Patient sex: F
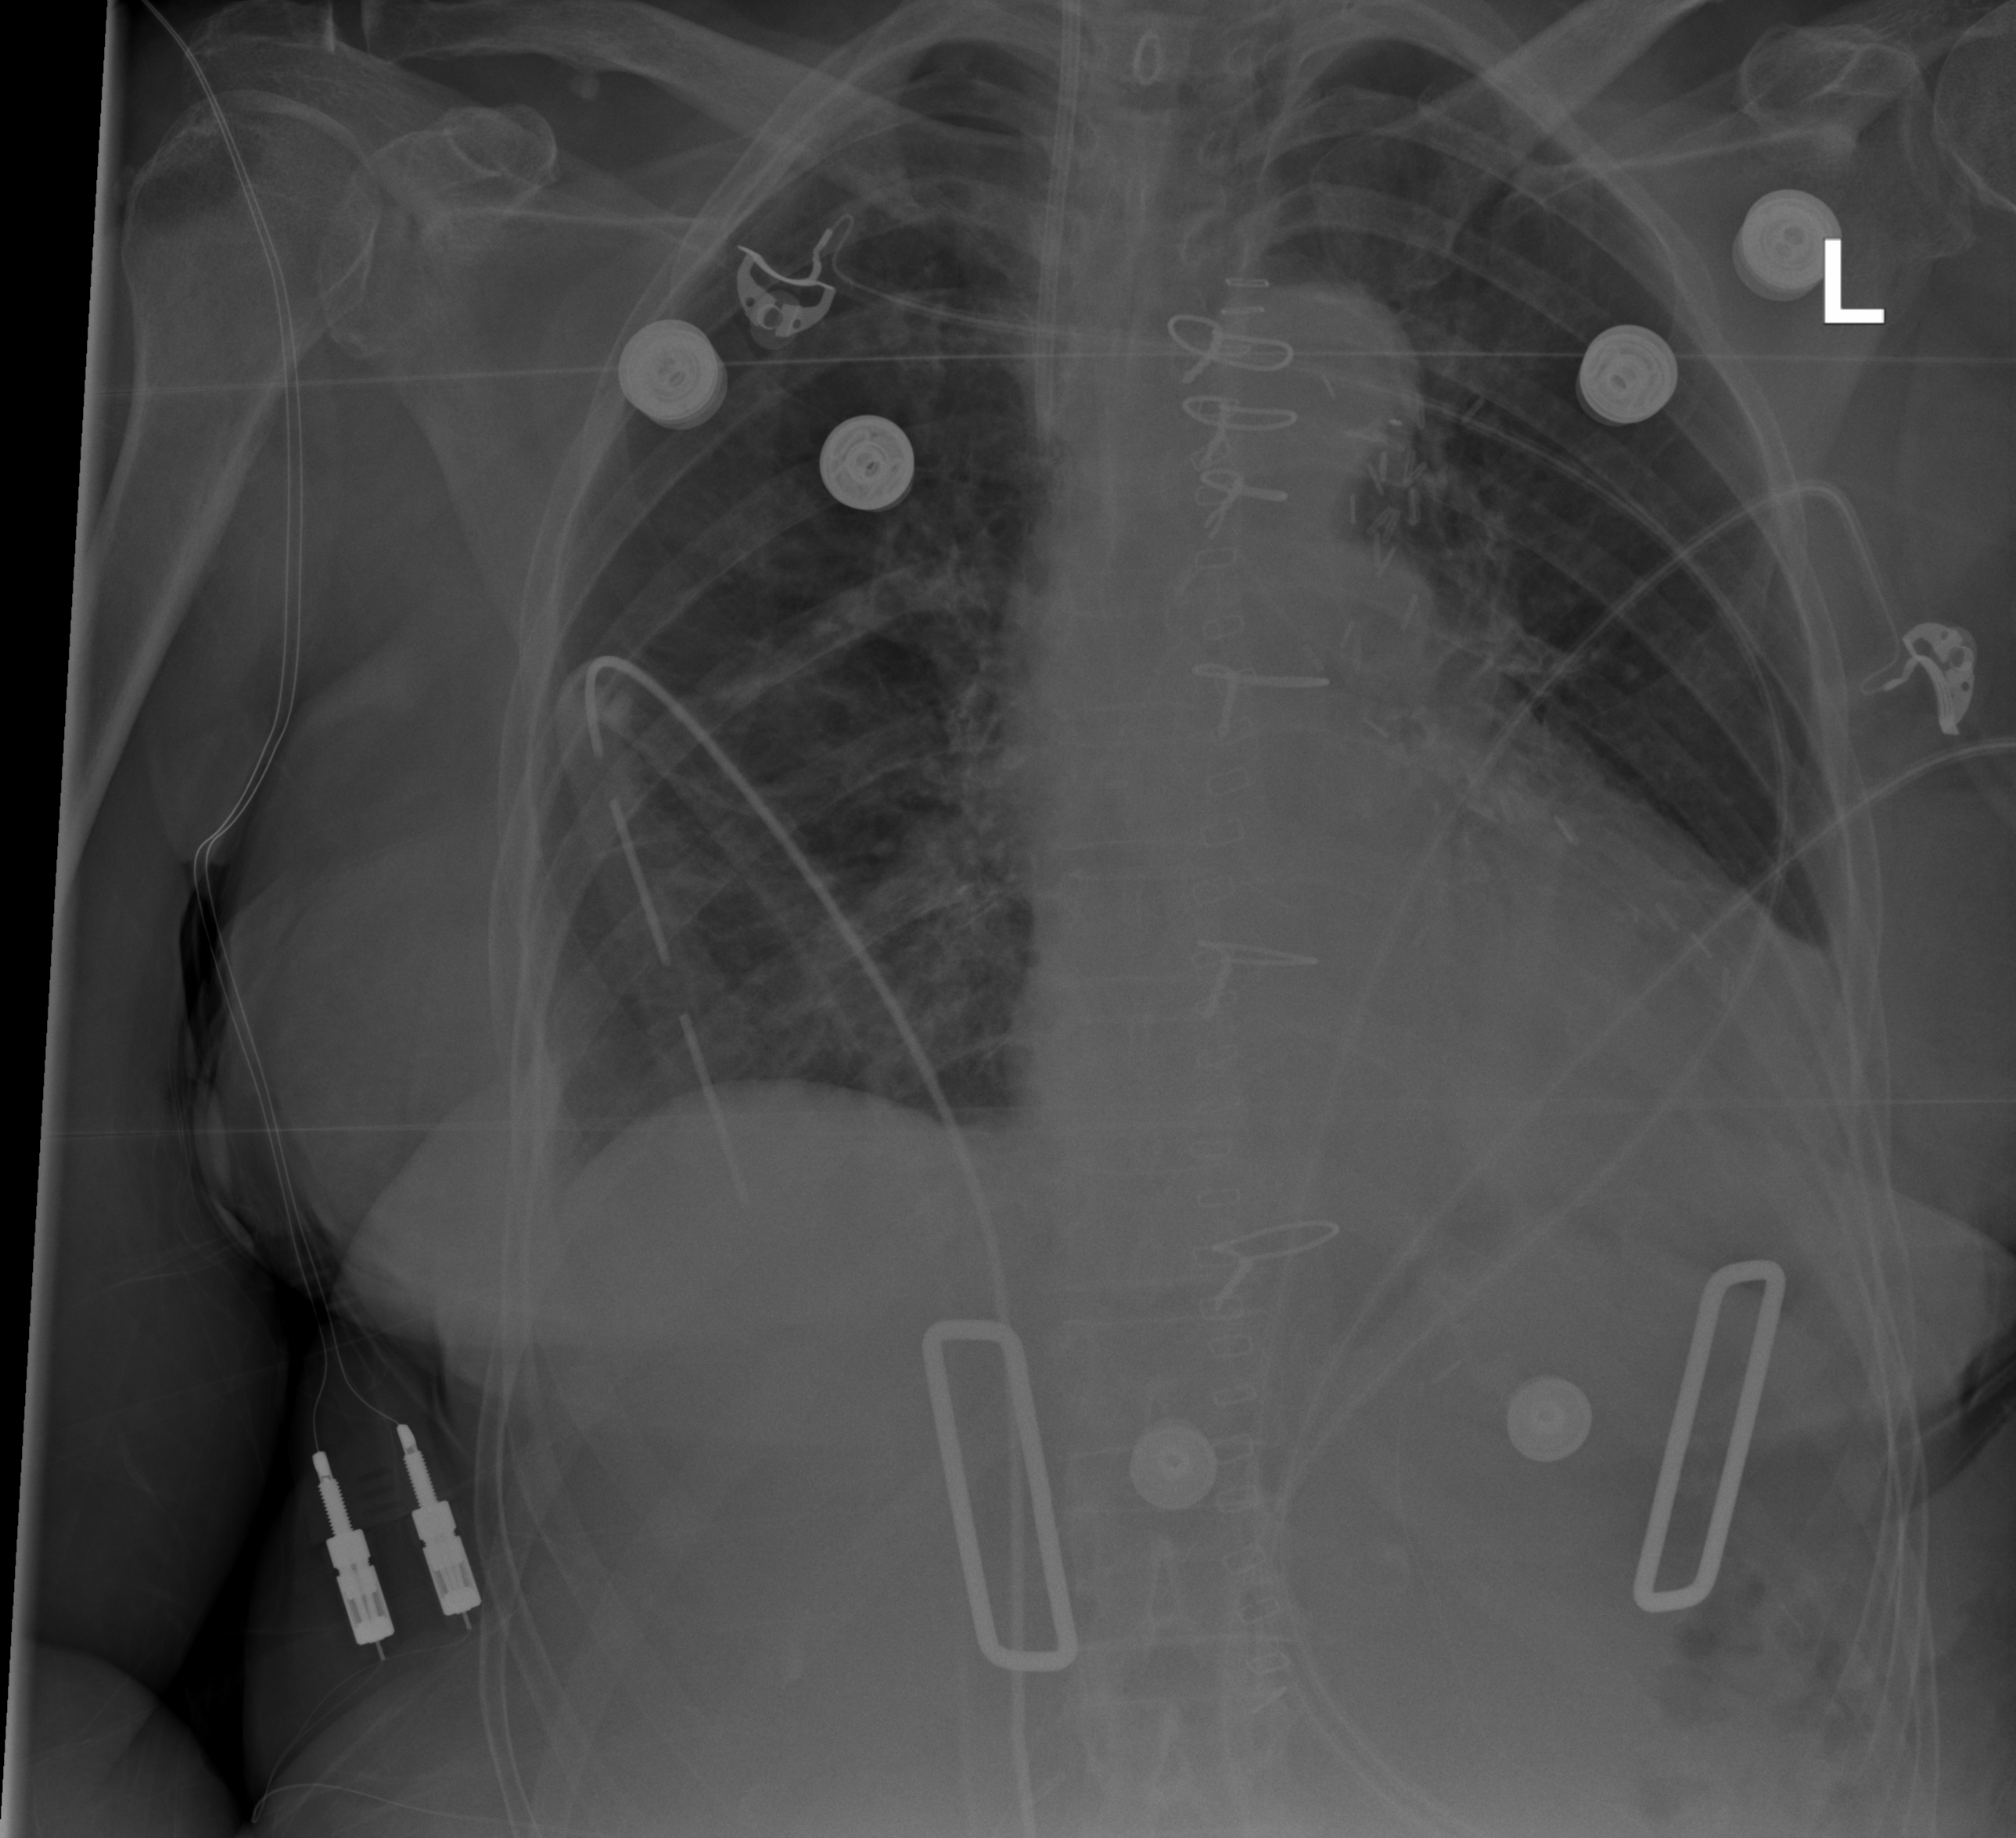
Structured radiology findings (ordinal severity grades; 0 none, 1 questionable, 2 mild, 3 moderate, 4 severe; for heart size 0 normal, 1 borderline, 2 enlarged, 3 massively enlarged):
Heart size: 1
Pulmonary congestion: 1
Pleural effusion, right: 1
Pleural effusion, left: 2
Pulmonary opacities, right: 2
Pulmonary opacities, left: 2
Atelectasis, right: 2
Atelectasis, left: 2